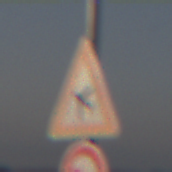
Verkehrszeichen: FlugbetriebRechts
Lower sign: UeberholverbotKraftfahrzeuge
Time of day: SunriseSunset
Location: Outdoor (Nature)
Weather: PartlyCloudy
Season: NotSpecified
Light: Natural